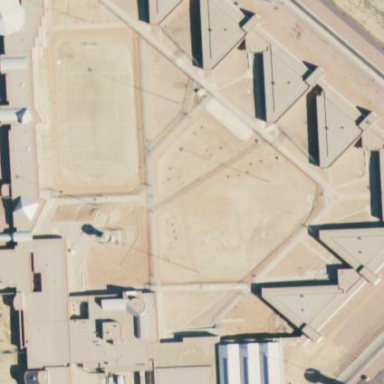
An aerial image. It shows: Prison facility surrounded by fence.